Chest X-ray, PA view. Patient: 58 years old, sex M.
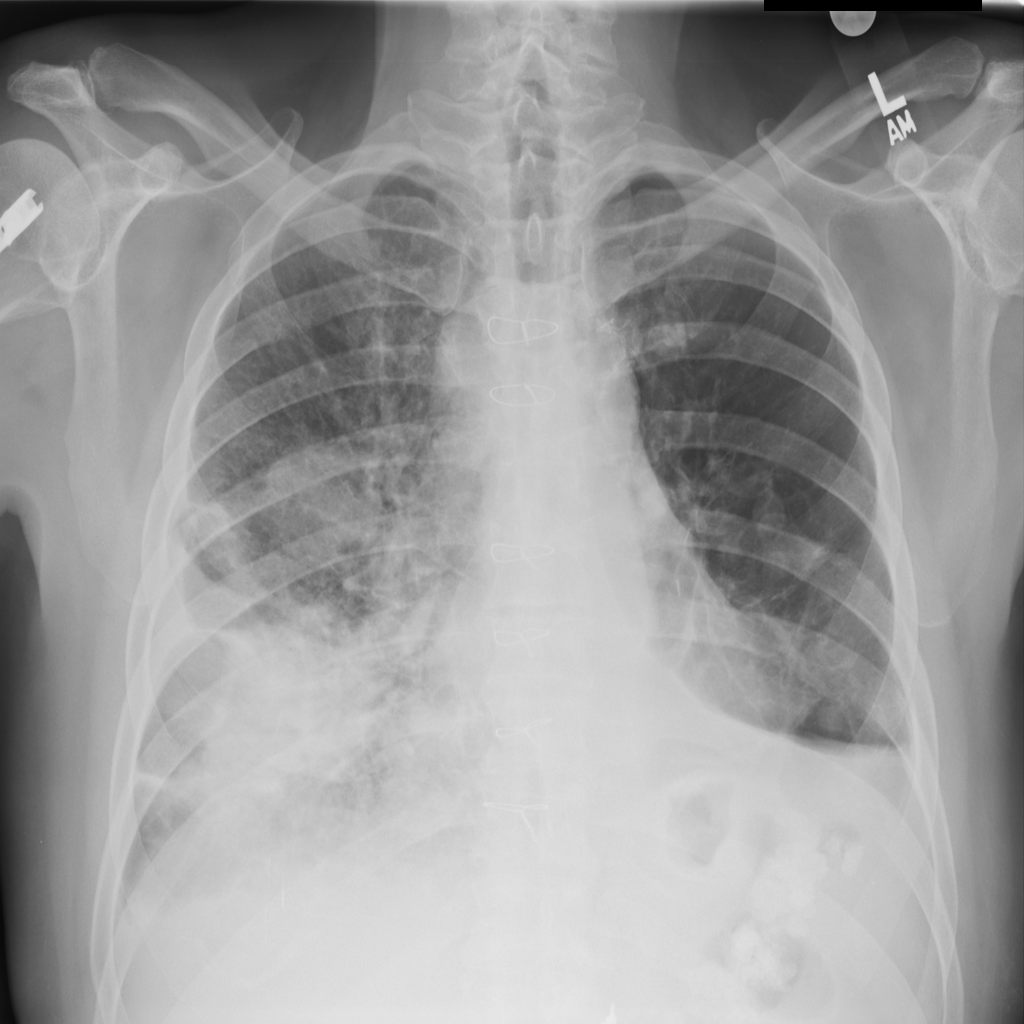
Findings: Effusion, Infiltration, Mass, Nodule